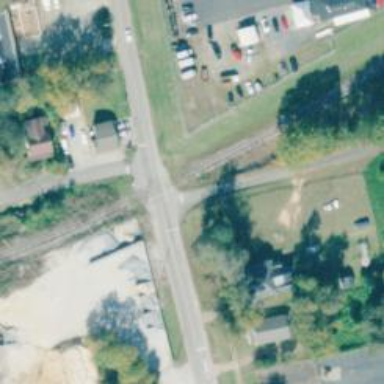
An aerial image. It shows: Uncontrolled crossing.